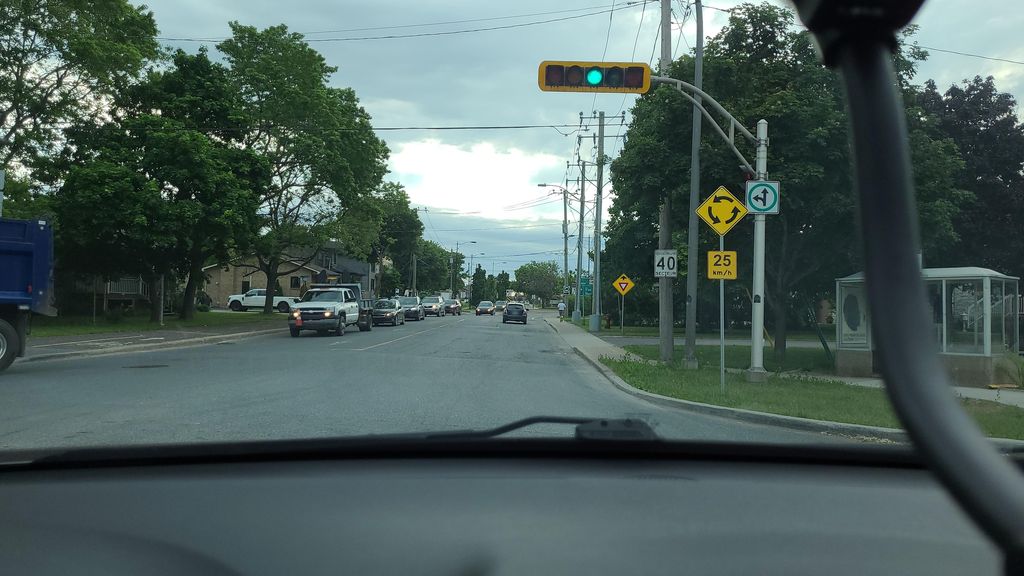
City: montreal